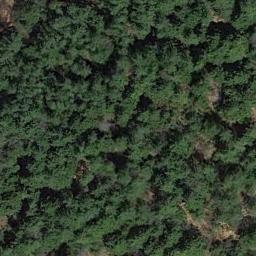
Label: forest